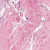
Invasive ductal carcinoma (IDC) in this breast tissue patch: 0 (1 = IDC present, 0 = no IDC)